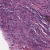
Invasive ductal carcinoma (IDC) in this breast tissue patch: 1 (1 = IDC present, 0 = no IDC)